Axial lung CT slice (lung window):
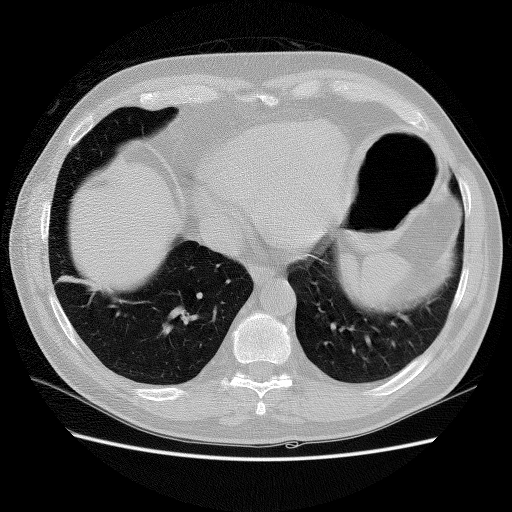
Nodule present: no